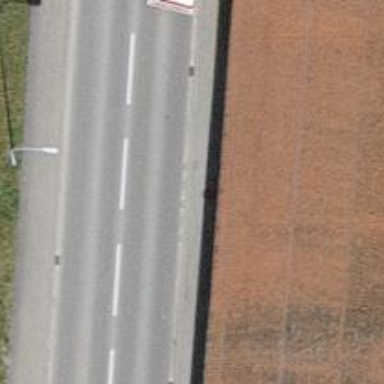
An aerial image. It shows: Sidewalk.